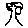
Label: tree